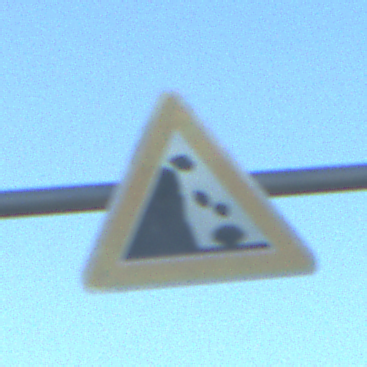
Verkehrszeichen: SteinschlagLinks
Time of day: MorningAfternoon
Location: Outdoor (Nature)
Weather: Clear
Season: NotSpecified
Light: Natural